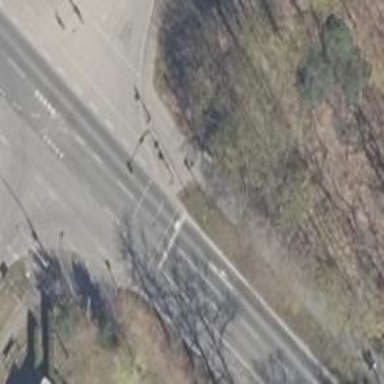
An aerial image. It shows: Asphalt footway with crossing equipped with traffic signals.